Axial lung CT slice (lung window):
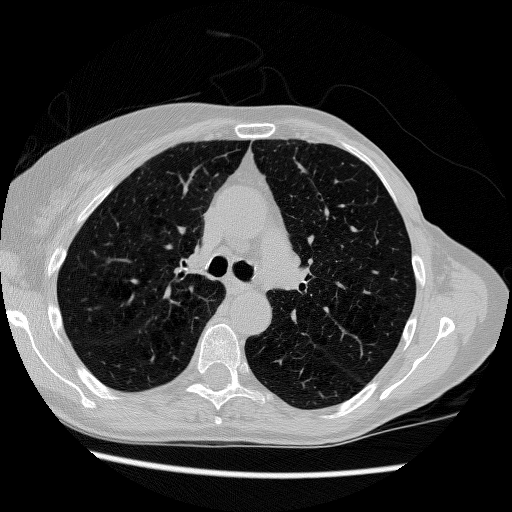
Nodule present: no